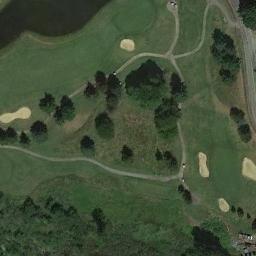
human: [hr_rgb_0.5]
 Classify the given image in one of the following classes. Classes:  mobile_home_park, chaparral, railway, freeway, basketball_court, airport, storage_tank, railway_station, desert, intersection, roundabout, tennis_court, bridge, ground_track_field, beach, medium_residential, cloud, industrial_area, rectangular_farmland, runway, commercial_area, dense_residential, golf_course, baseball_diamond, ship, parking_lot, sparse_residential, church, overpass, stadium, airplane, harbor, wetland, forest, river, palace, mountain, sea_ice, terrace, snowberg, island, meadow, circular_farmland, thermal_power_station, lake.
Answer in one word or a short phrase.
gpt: golf_course